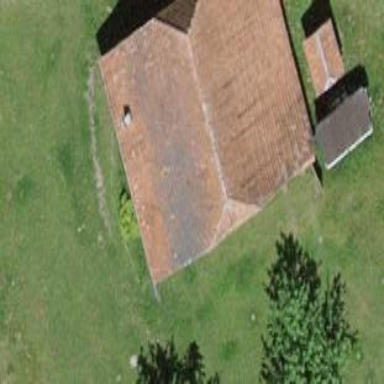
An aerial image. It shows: Rural barn.